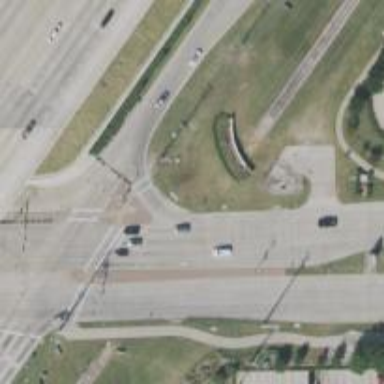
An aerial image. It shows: Secondary link road.